Question: This is the first time I'm using thymeleaf and I'm using Spring to return flash attributes to the login page if a user enters the wrong credentials.
The error message (2 'div''s) are displayed but the '<span class="closeBtn">' inside is not rendered.

'''
<div th:if="${message}" class="row">
<div th:text="${message}" th:class="${'col s8 offset-s2 m6 offset-m3 alert ' + alertClass}">
<span class="closebtn">&times;</span>
</div>
</div>
'''
There should be an 'x' at the right of the message. I opened the browser inspector and it just doesn't show in the HTML either.
'''
<div class="row">
<div class="col s8 offset-s2 m6 offset-m3 alert error">Incorrect username / password.</div>
::after
</div>
'''
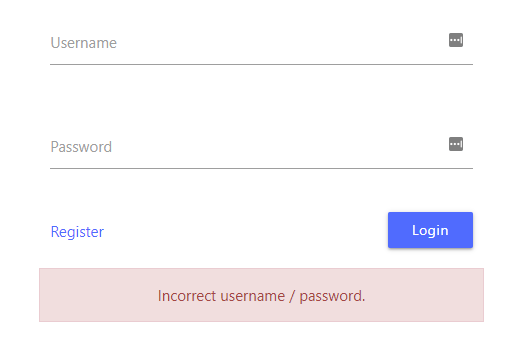
Answer: Basically '<span class="closebtn">&times;</span>' is getting overridden by 'th:text="${message}"'. Solution is to use 'th:utext' and add '<span class="closebtn">&times;</span>' along with you error message.
i.e. in properties file define property like 'view.error=Incorrect username/password. <span class="closebtn">&times;</span>'
and use it like
'''
<div th:text="#{view.error}" th:class="${'col s8 offset-s2 m6 offset-m3 alert ' + alertClass}"></div>
'''
Hope this will help.